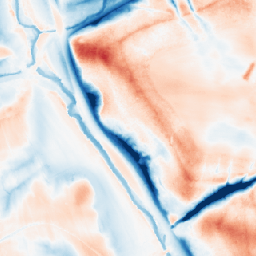
Category: trend_removal
Decomposition family: local_polynomial
Decomposition parameters: window_size: 51
degree: 2
Upsampling method: nearest
Upsampling parameters: scale: 8
Upsampling scale: 8